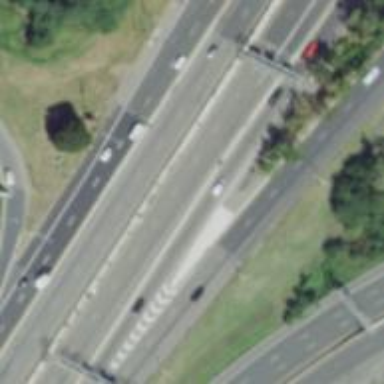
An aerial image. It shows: Urban freeway or expressway with asphalt surface.